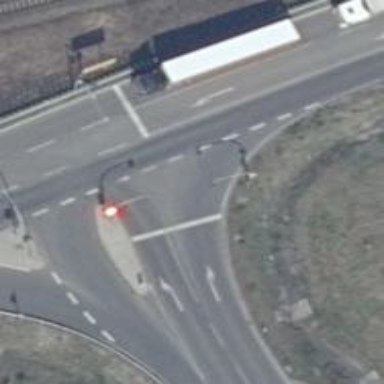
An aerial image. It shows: Road with traffic signals.